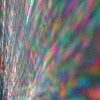
Label: sunburn